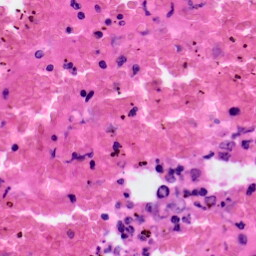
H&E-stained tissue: Colon